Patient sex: F
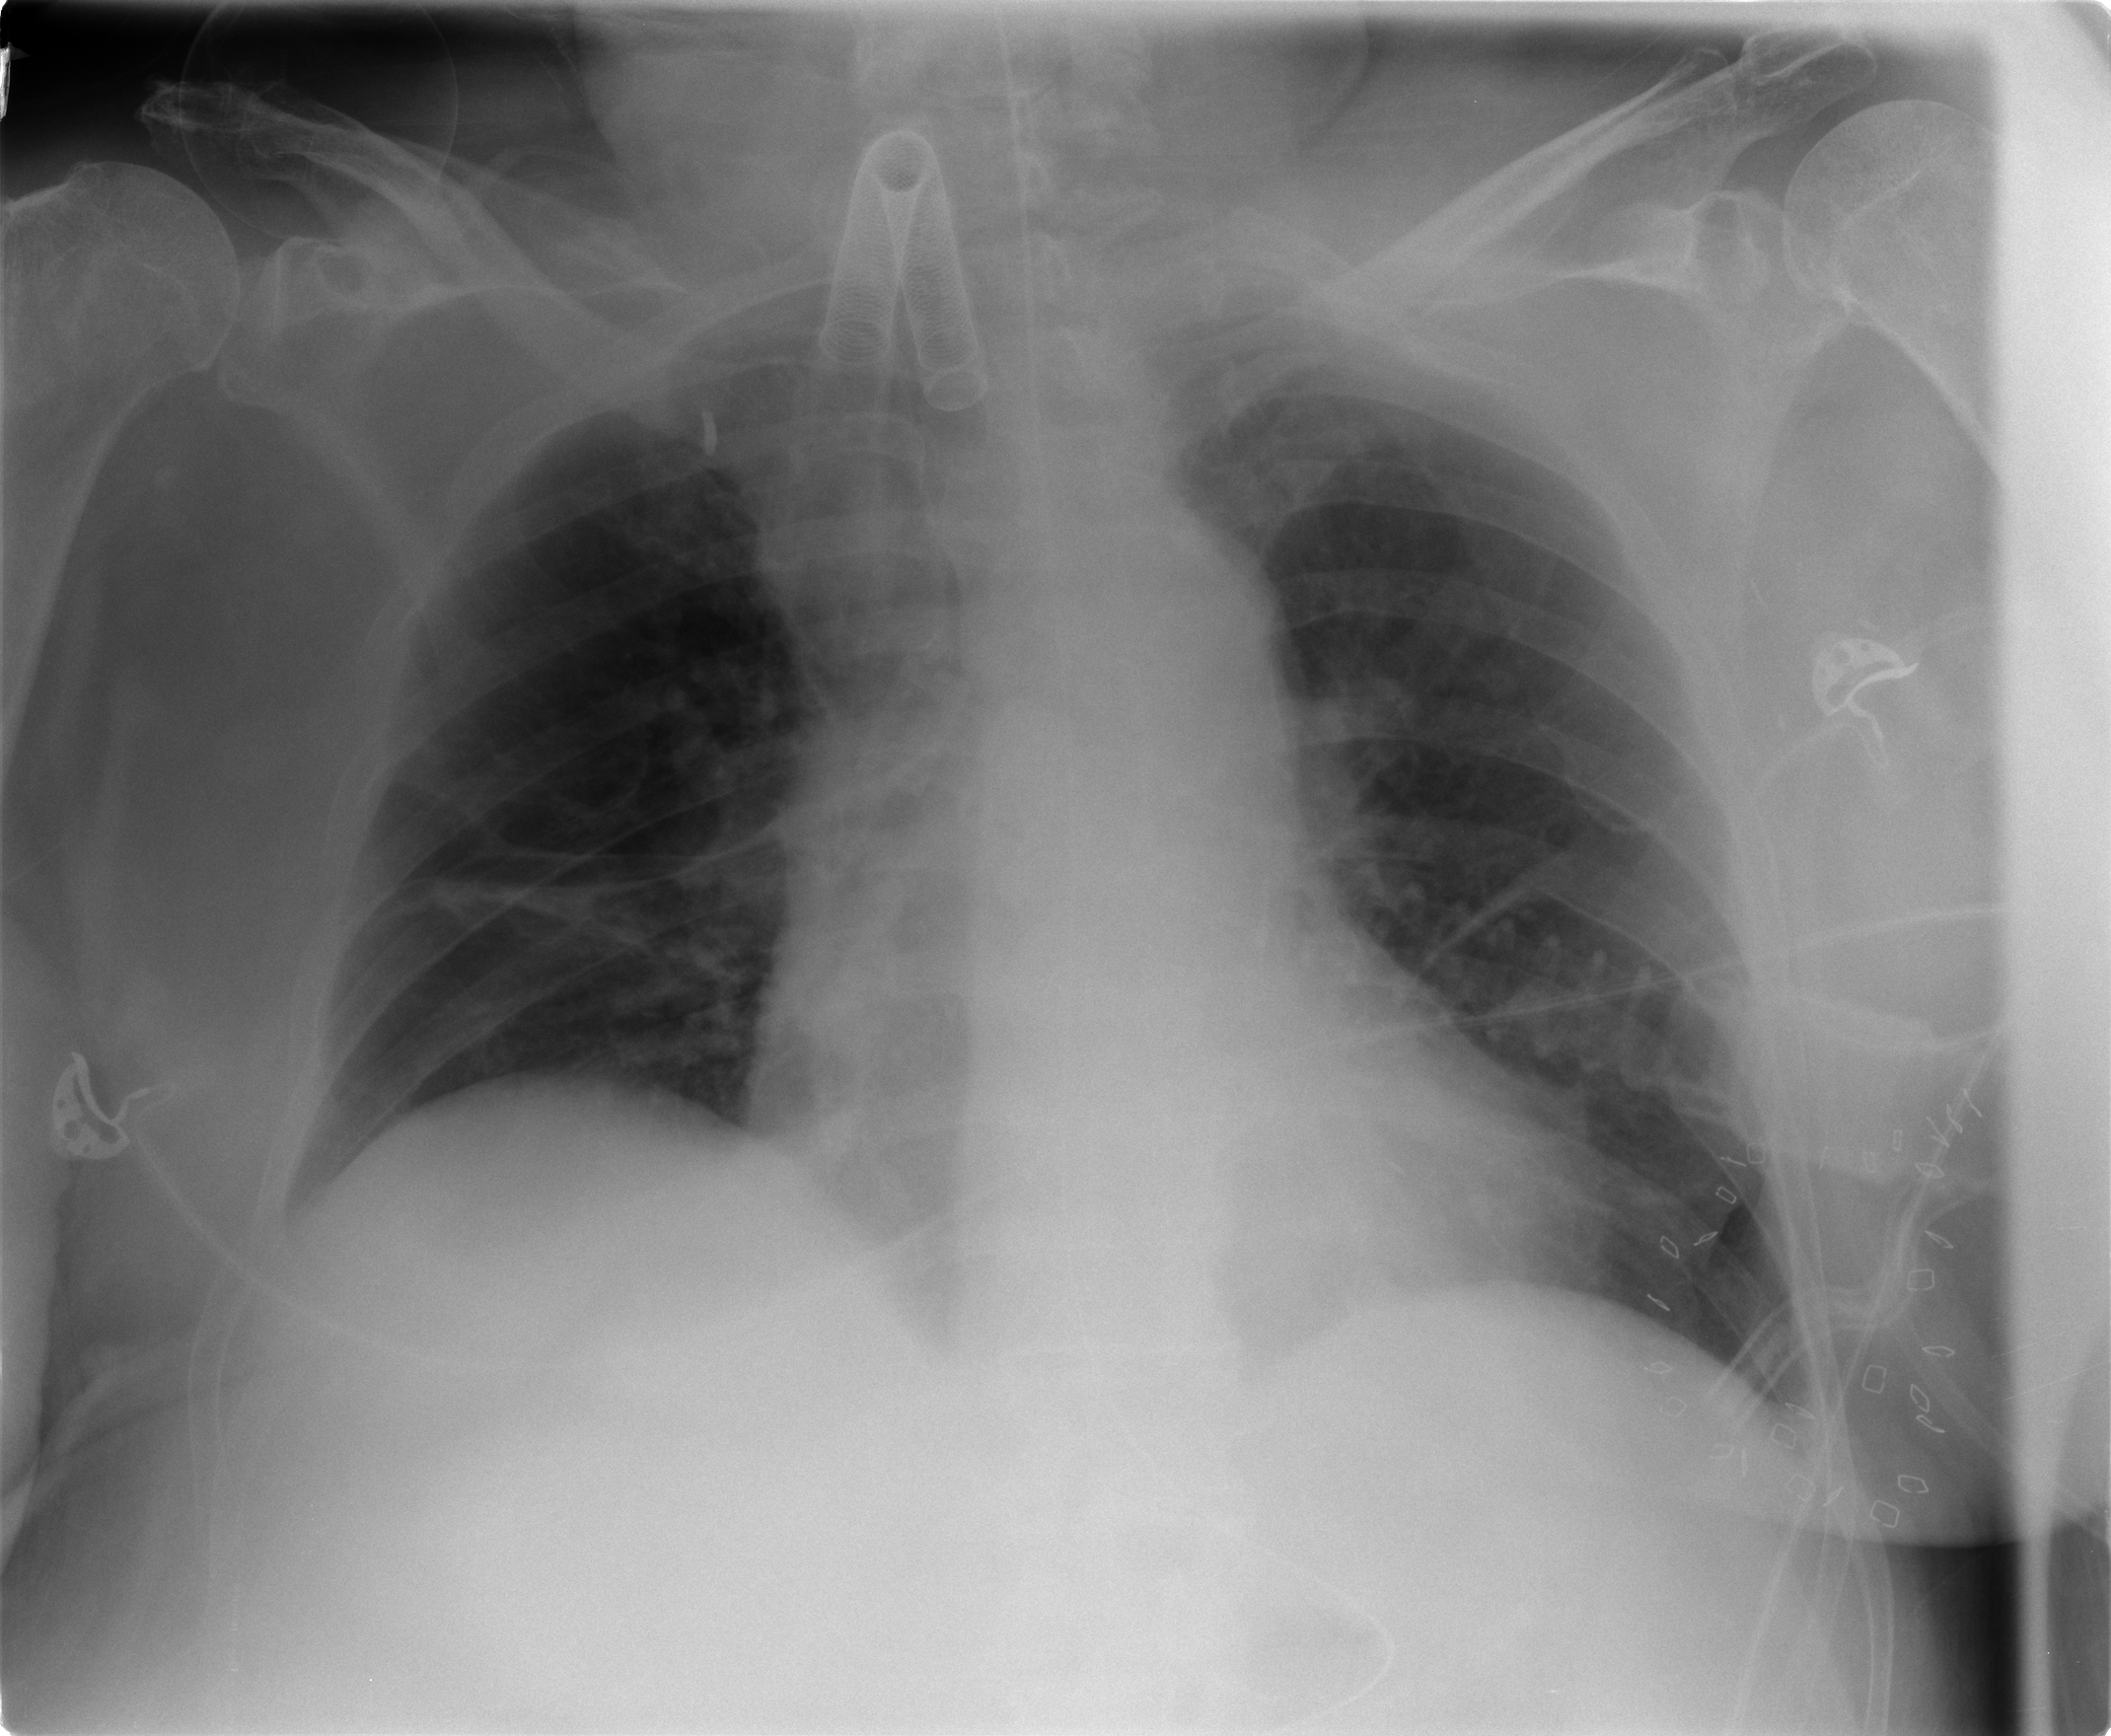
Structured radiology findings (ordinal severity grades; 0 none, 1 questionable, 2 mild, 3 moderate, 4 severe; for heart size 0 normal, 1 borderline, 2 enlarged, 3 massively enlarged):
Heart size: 2
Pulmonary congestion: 1
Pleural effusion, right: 0
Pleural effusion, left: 0
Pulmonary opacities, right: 1
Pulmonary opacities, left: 2
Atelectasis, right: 2
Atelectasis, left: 2